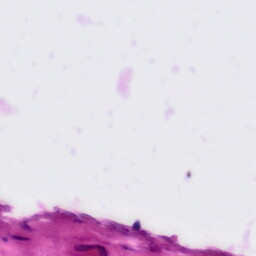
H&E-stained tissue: Tonsil